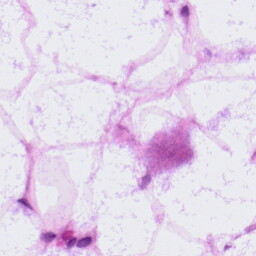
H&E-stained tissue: LymphNode